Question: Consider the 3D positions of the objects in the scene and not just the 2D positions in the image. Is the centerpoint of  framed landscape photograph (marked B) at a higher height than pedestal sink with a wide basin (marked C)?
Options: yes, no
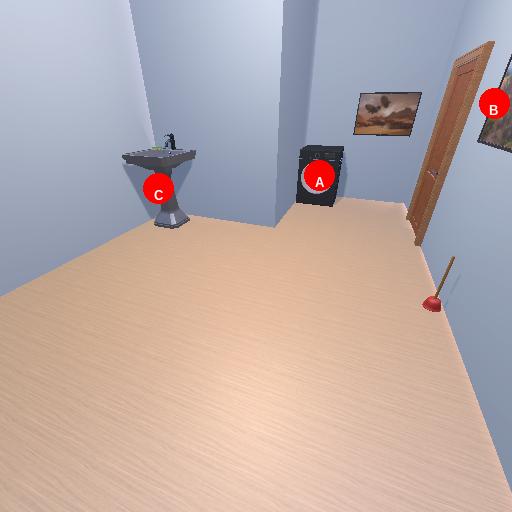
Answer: yes